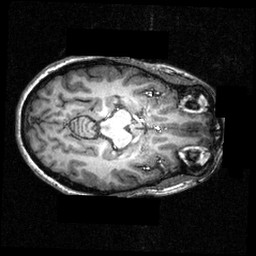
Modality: T1w
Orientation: axial
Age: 23
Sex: female
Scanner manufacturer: siemens
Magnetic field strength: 3.951 T
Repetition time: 1.5 s
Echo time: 0.00335 s